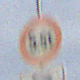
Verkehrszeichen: TatsaechlicheMasse
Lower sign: RichtungsangabeDurchPfeile2
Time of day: MorningAfternoon
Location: Outdoor (Suburban)
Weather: PartlyCloudy
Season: NotSpecified
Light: Natural